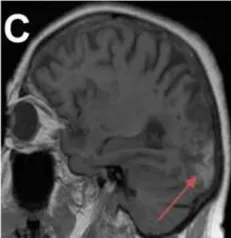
First brain imaging. (C,D) Sagittal T1 MRI showing hyperintensities in both occipital lobes.
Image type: radiology (mri)